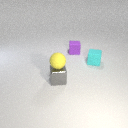
small gray metal cube in front of small purple rubber cube